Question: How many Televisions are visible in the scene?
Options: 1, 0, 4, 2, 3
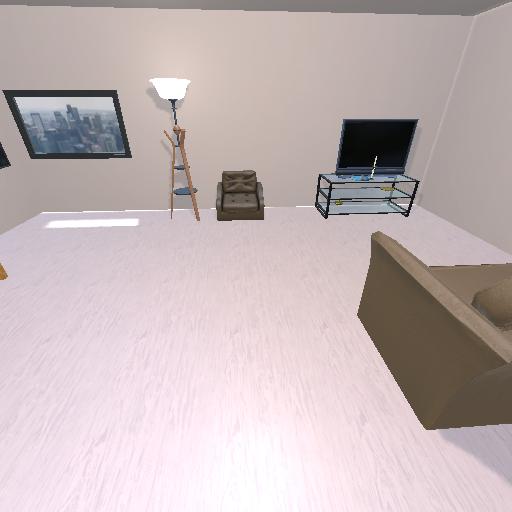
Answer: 1